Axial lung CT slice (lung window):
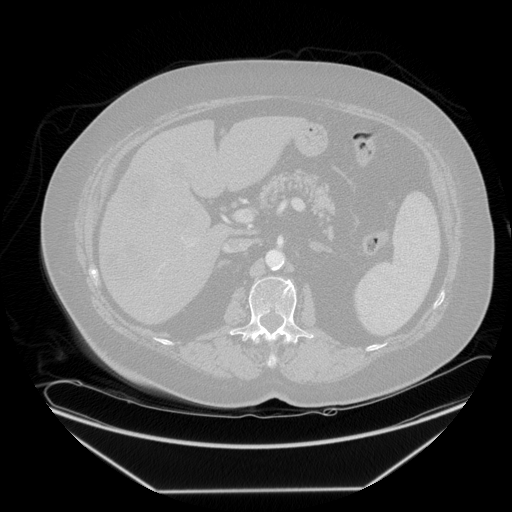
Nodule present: no